Question: I have added markers in google map control using google map api v2 version but How to change Marker Background image when marker click event.

'''
@Override
public boolean onMarkerClick(Marker arg0) {
arg0.setIcon //Not show in List setIcon method Google API V2 Version
return false;
}
'''
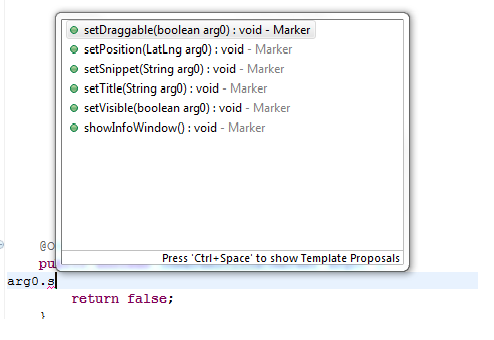
Answer: Override map 'onMarkerClick()' and change icon for the marker clicked.
'''
private Marker changedMarker = null;
@Override
public boolean onMarkerClick(Marker marker) {
if(changedMarker != null) {
changedMarker.setIcon(defaultIcon); // sets default icon
changedMarker = null;
}
marker.setIcon(icon); // icon is the Bitmap you want
changedMarker = marker;
return true;
}
'''